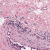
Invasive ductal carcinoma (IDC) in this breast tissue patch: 0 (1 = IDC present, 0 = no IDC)